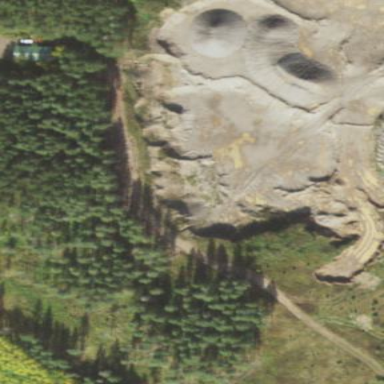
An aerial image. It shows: Quarry area.